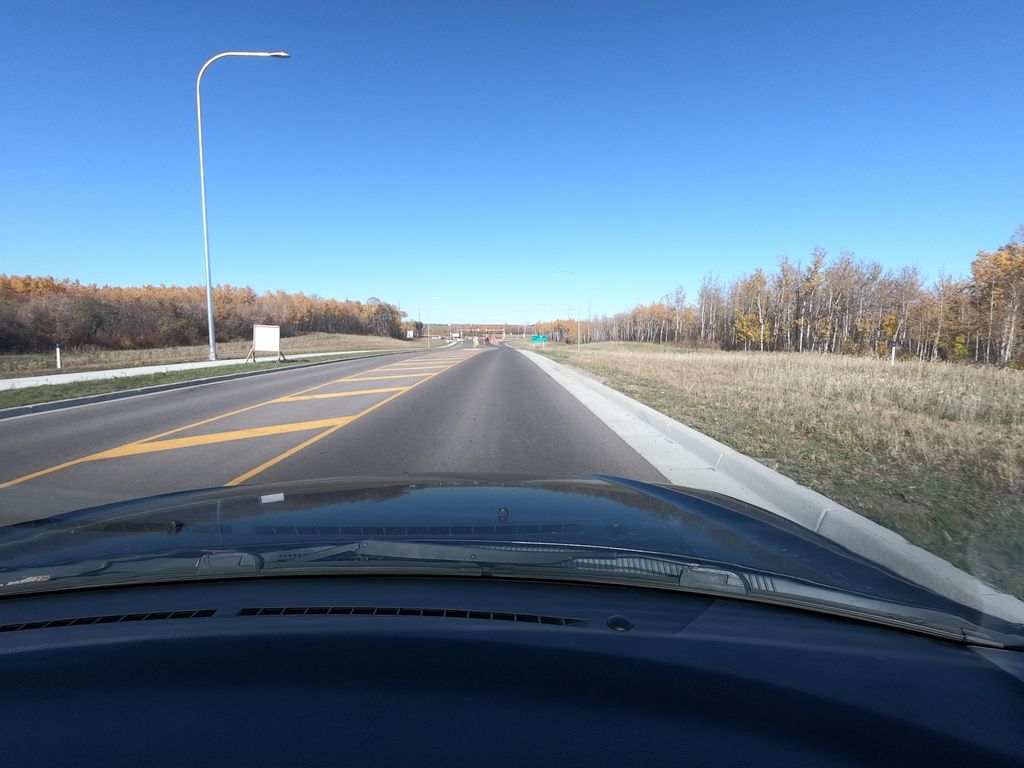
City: calgary